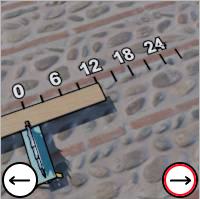
Task: length
Answer: 12
First scale value: 6.0